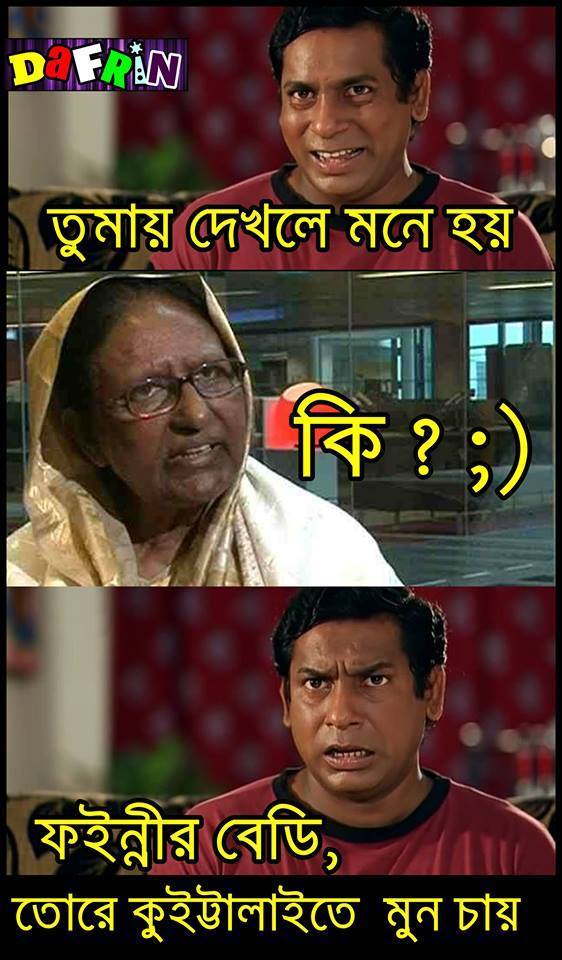
Caption: তুমায় দেখলে মনে হয় কি? ;) ফইন্নির বেডি, তোরে কুইট্টলাইতে মুন চায়
Label: hate